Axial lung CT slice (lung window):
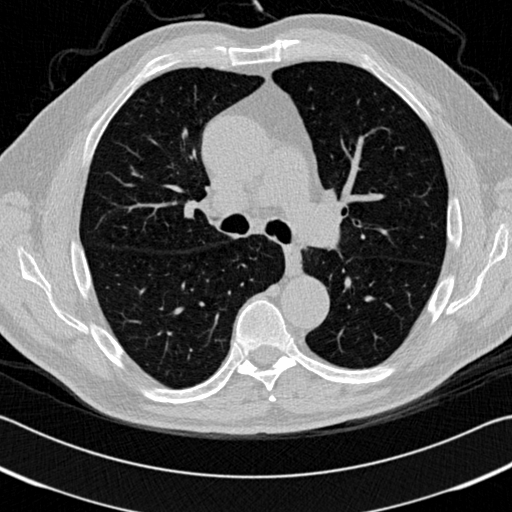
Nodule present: no